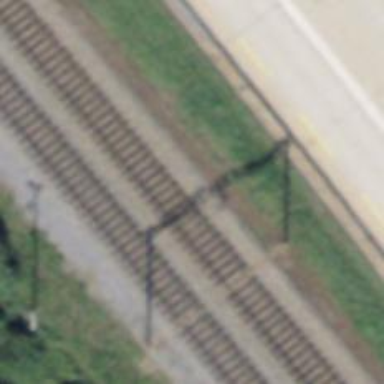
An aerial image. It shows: Single-track electrified railway with contact line.